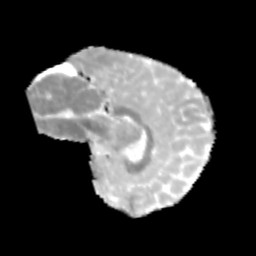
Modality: MD
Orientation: sagittal
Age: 11
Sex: male
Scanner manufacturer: siemens
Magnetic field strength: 3 T
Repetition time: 3.8 s
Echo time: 0.07 s